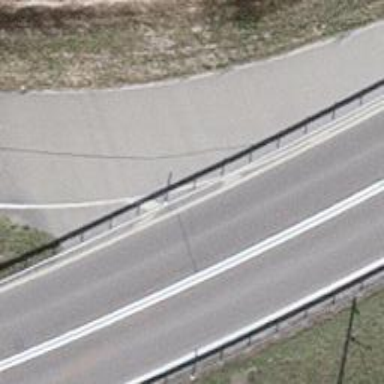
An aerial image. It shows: Guard rail.